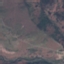
Land use / land cover: HerbaceousVegetation